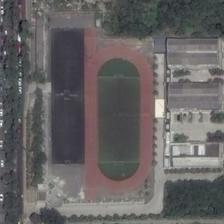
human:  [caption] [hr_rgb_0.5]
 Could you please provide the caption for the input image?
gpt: several buildings and some green trees are around a playground .

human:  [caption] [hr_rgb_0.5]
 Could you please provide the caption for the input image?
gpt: a playground is surrounded by many green trees and several buildings .

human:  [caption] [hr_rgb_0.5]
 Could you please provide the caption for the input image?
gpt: a playground is surrounded by several buildings and many green trees .

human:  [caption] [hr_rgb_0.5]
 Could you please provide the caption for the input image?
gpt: what locates biside this treelined toad is an irregular playground .

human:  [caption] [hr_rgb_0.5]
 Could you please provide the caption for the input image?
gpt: a playground is surrounded by several buildings and many green trees .